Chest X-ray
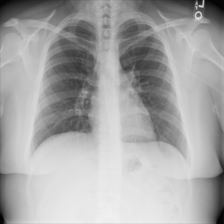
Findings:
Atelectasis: negative
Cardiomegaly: negative
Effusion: negative
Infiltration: negative
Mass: negative
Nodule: negative
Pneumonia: negative
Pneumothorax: negative
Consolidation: negative
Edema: negative
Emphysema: negative
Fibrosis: negative
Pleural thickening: negative
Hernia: negative